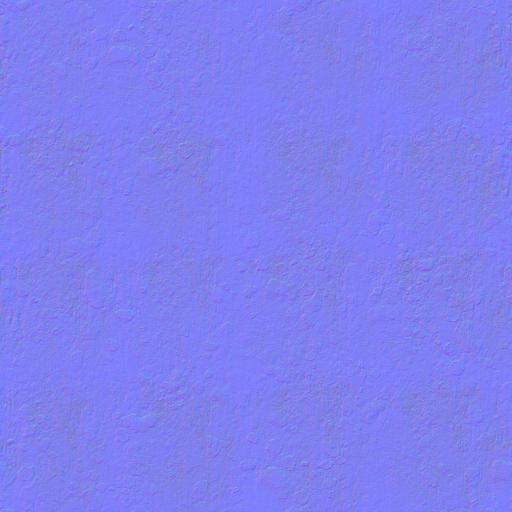
brown industrial old rust rusted rusty